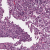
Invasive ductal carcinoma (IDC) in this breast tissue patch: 1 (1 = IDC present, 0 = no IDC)